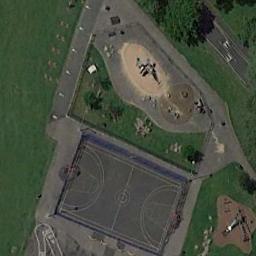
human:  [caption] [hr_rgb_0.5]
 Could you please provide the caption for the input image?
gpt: A basketball court on the lawn and some recreational facilities beside .

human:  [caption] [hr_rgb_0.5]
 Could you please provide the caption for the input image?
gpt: Two basketball courts are surrounded by trees .

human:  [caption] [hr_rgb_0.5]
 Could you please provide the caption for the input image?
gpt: There is a basketball court in the middle of grass .

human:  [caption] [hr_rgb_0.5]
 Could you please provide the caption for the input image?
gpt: The basketball court and some facilities are on the lawn .

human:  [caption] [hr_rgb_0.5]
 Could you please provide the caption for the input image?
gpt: The basketball court is surrounded by grass .